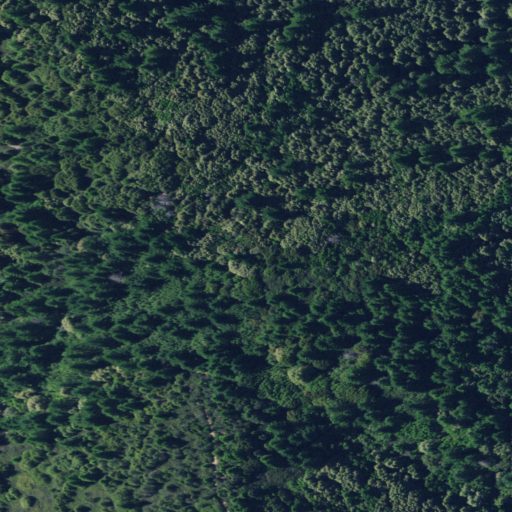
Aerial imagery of mountain in California named Chamisal Mountain containing only evergreen forest